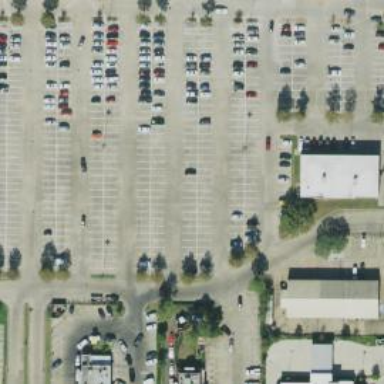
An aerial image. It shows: Parking space is available.